This is a demodulated (Hilbert-envelope) spectrum computed from a bearing vibration snapshot; the dashed markers indicate where each bearing fault type would appear (BPFO, BPFI, BSF, FTF). Determine the bearing's health state. Answer with exactly one of: normal, inner_race, outer_race, ball.
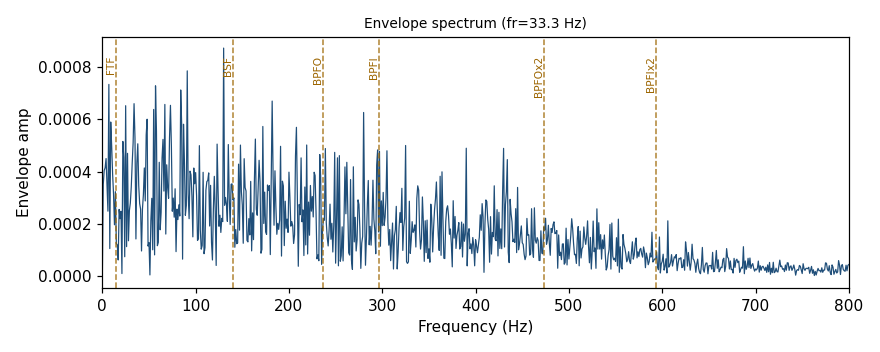
Answer: normal